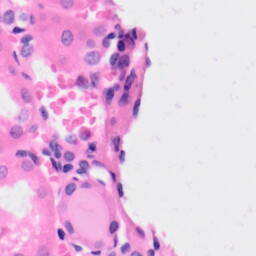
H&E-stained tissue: Kidney